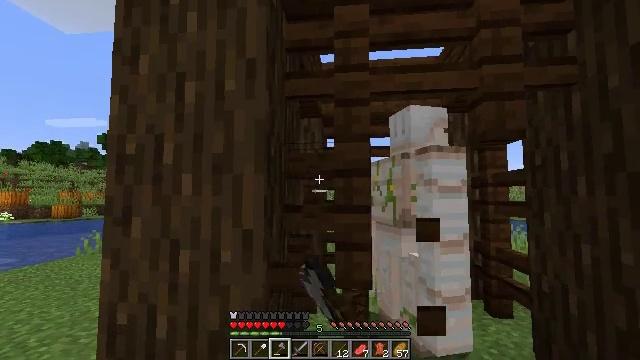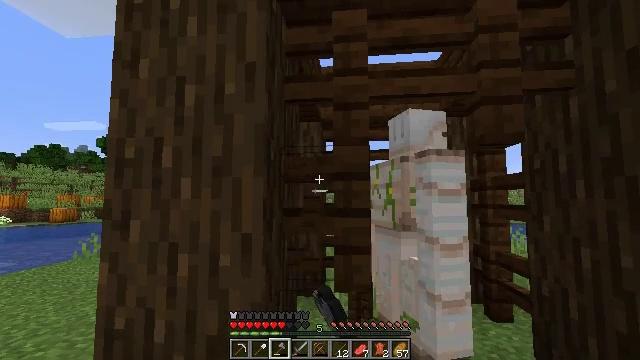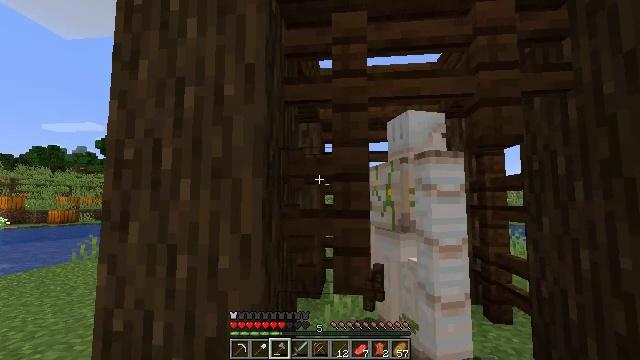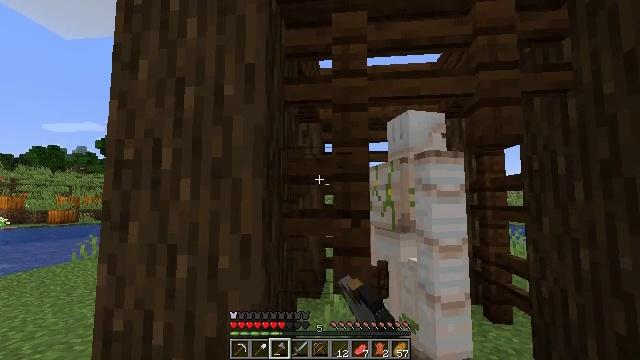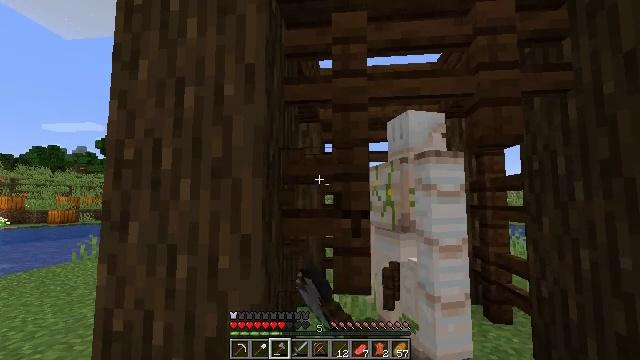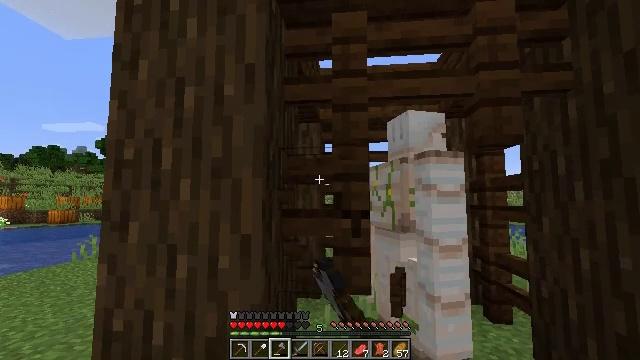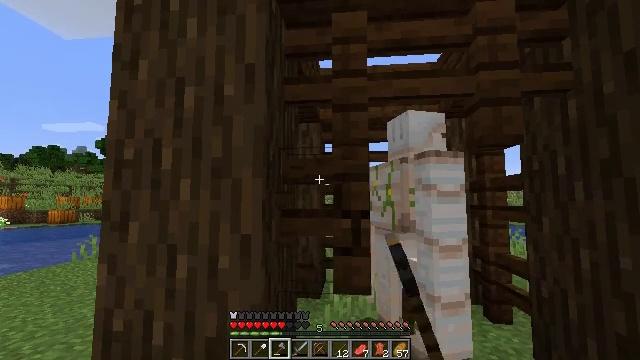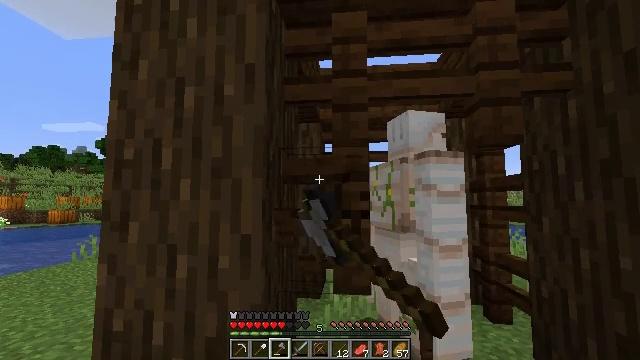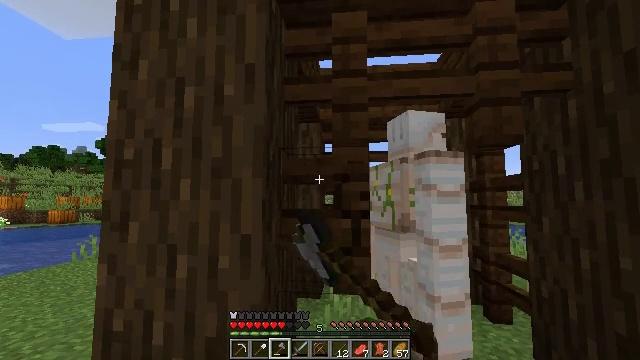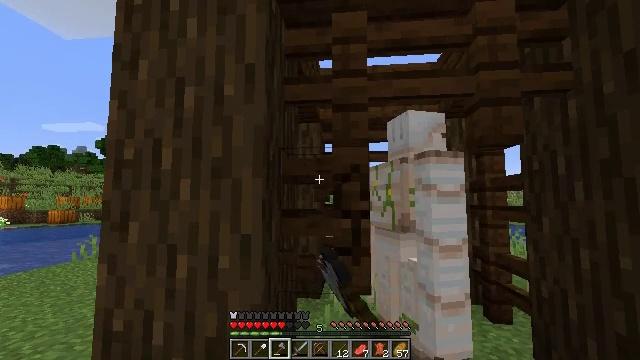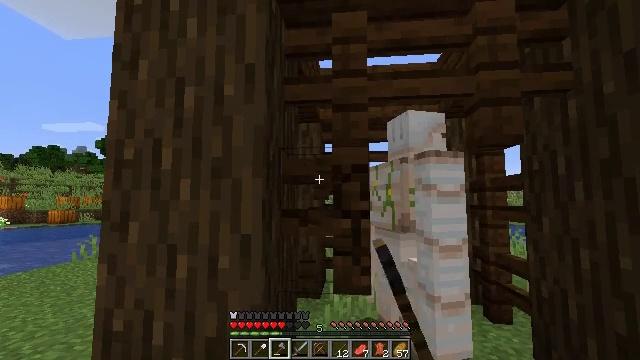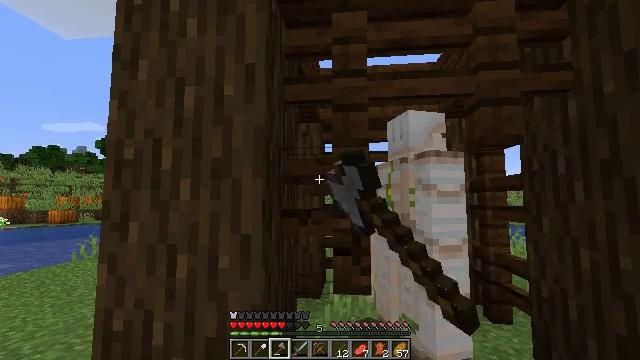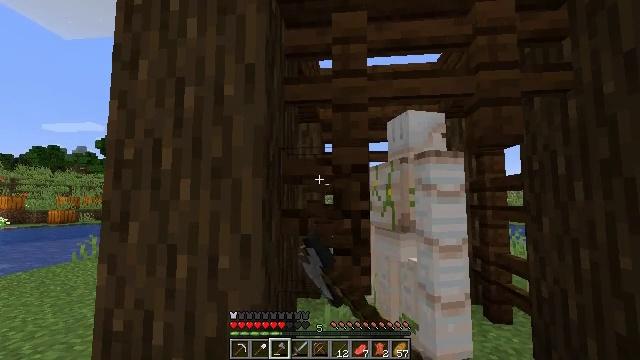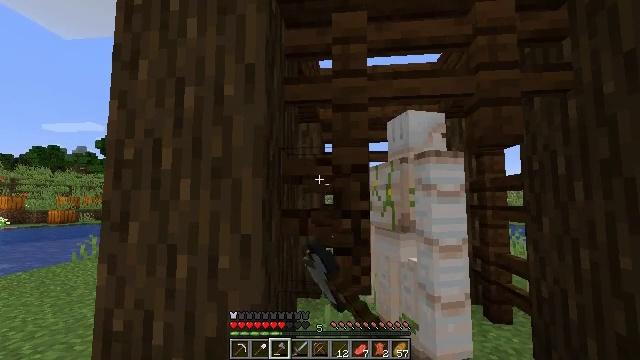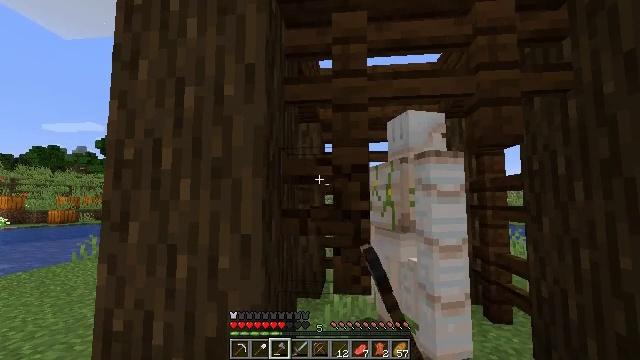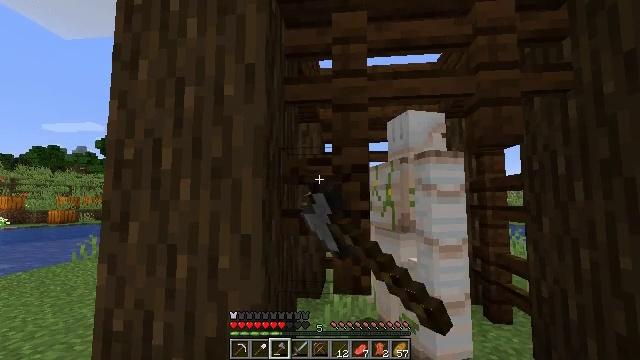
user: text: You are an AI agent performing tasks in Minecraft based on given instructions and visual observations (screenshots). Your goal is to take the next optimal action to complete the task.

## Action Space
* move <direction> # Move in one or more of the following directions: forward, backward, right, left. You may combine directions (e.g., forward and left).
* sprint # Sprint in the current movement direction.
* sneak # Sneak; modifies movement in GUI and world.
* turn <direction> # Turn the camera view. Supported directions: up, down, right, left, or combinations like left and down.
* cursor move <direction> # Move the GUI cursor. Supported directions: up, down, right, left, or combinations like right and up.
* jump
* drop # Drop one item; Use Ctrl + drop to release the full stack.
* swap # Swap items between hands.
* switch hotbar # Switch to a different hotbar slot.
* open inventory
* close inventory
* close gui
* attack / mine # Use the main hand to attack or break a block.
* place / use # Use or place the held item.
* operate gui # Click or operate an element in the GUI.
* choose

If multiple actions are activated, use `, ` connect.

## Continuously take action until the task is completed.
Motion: motion action
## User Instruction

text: Gather materials from the dark oak fence.
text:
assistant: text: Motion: attack / mine
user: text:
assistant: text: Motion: attack / mine
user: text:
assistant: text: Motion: attack / mine
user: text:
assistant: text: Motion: attack / mine
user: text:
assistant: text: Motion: attack / mine
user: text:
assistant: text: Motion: attack / mine
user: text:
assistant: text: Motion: attack / mine
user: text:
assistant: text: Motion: attack / mine
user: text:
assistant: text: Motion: attack / mine
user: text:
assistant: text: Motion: attack / mine
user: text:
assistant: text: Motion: attack / mine
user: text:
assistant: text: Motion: attack / mine
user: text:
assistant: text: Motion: attack / mine
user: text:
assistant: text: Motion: attack / mine
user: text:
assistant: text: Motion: attack / mine
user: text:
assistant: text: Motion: attack / mine
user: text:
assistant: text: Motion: attack / mine
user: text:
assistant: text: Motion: attack / mine
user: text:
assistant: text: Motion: turn up, attack / mine
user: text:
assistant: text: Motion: turn up, attack / mine
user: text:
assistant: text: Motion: turn up, attack / mine
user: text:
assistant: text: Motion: turn up, attack / mine
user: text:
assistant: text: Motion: turn up, attack / mine
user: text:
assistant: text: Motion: turn up, attack / mine
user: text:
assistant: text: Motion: attack / mine
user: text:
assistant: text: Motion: attack / mine
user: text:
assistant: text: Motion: attack / mine
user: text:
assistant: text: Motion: attack / mine
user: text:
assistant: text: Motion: attack / mine
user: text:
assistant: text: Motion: attack / mine